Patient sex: M
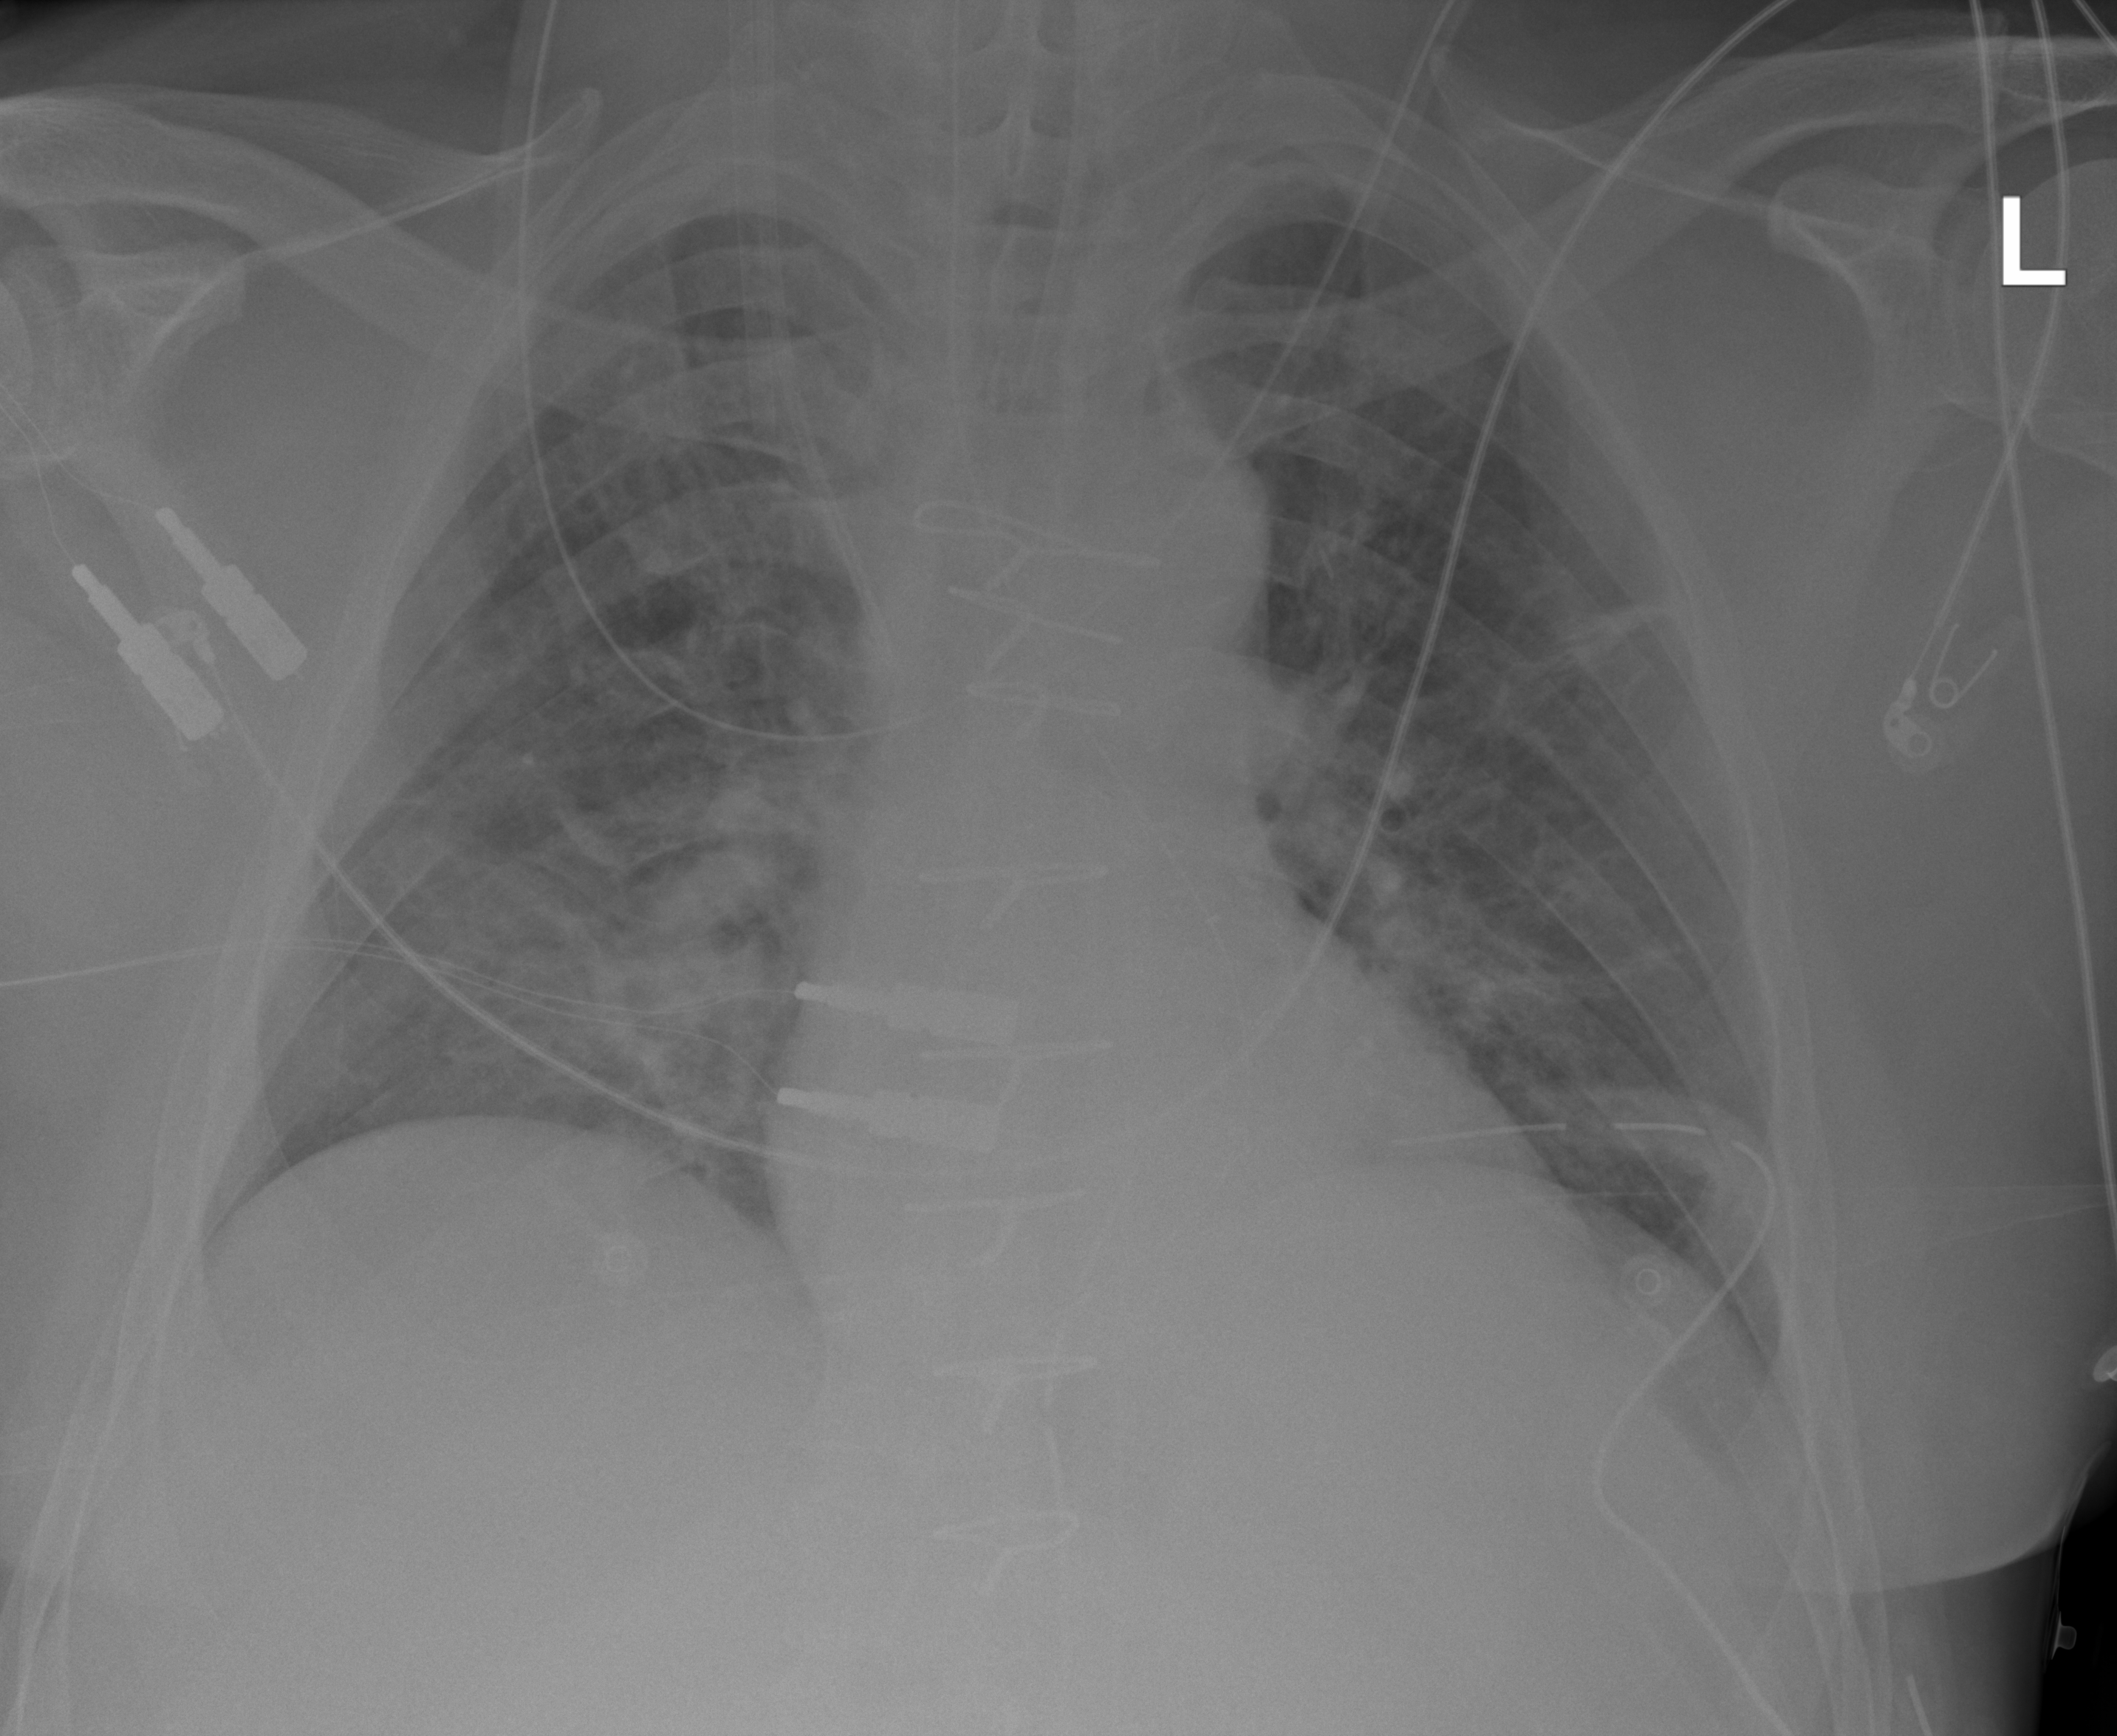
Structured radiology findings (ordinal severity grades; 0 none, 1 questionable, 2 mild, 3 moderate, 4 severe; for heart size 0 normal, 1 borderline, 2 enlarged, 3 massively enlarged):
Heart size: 0
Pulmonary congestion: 2
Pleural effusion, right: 0
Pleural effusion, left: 0
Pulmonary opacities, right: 0
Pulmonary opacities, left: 0
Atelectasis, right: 2
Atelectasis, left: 2